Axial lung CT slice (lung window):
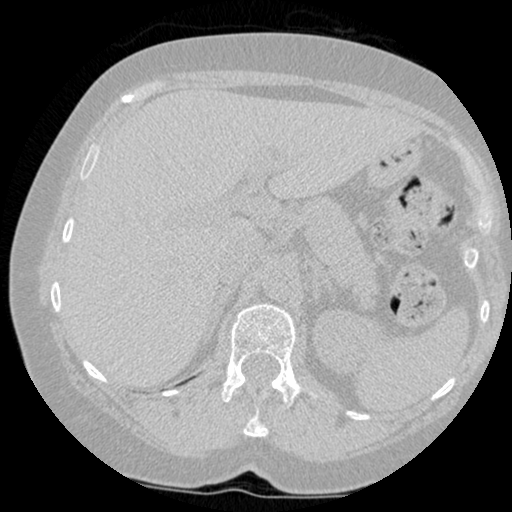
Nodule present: no